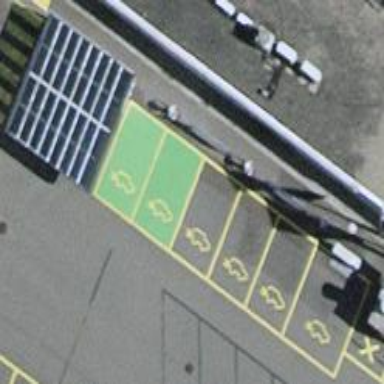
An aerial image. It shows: Charging station.